Question: Is it possible to compute the numerical hessian matrix for this function with respect to 'W_i','C', 'epsilon_i' easily Matlab? I have computed a hessian by manually take a derivative, but I want to verify if my result is correct.
'''
W = Nx1;
X = NxM;
X_i = Nx1;
y = 1xM;
C = 1x1;
'''

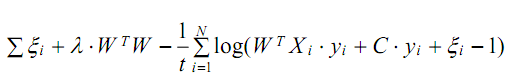
Answer: <URL>.